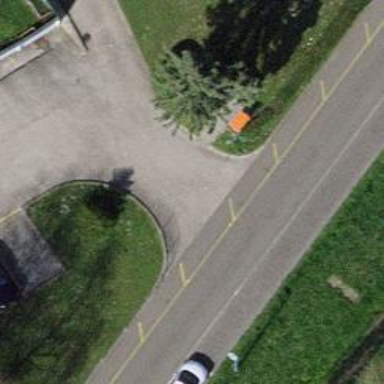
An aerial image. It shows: Service road with sidewalk alongside.